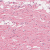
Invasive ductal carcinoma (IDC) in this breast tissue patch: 0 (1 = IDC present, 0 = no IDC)